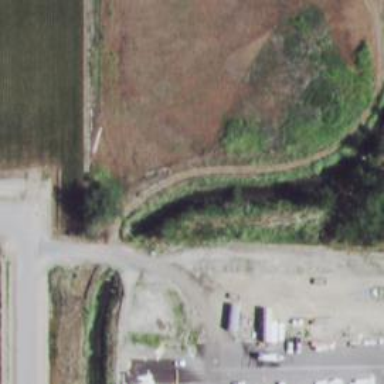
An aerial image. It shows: Culvert tunnel crossing over canal.